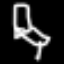
Label: chair